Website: bh-photo
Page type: receipt
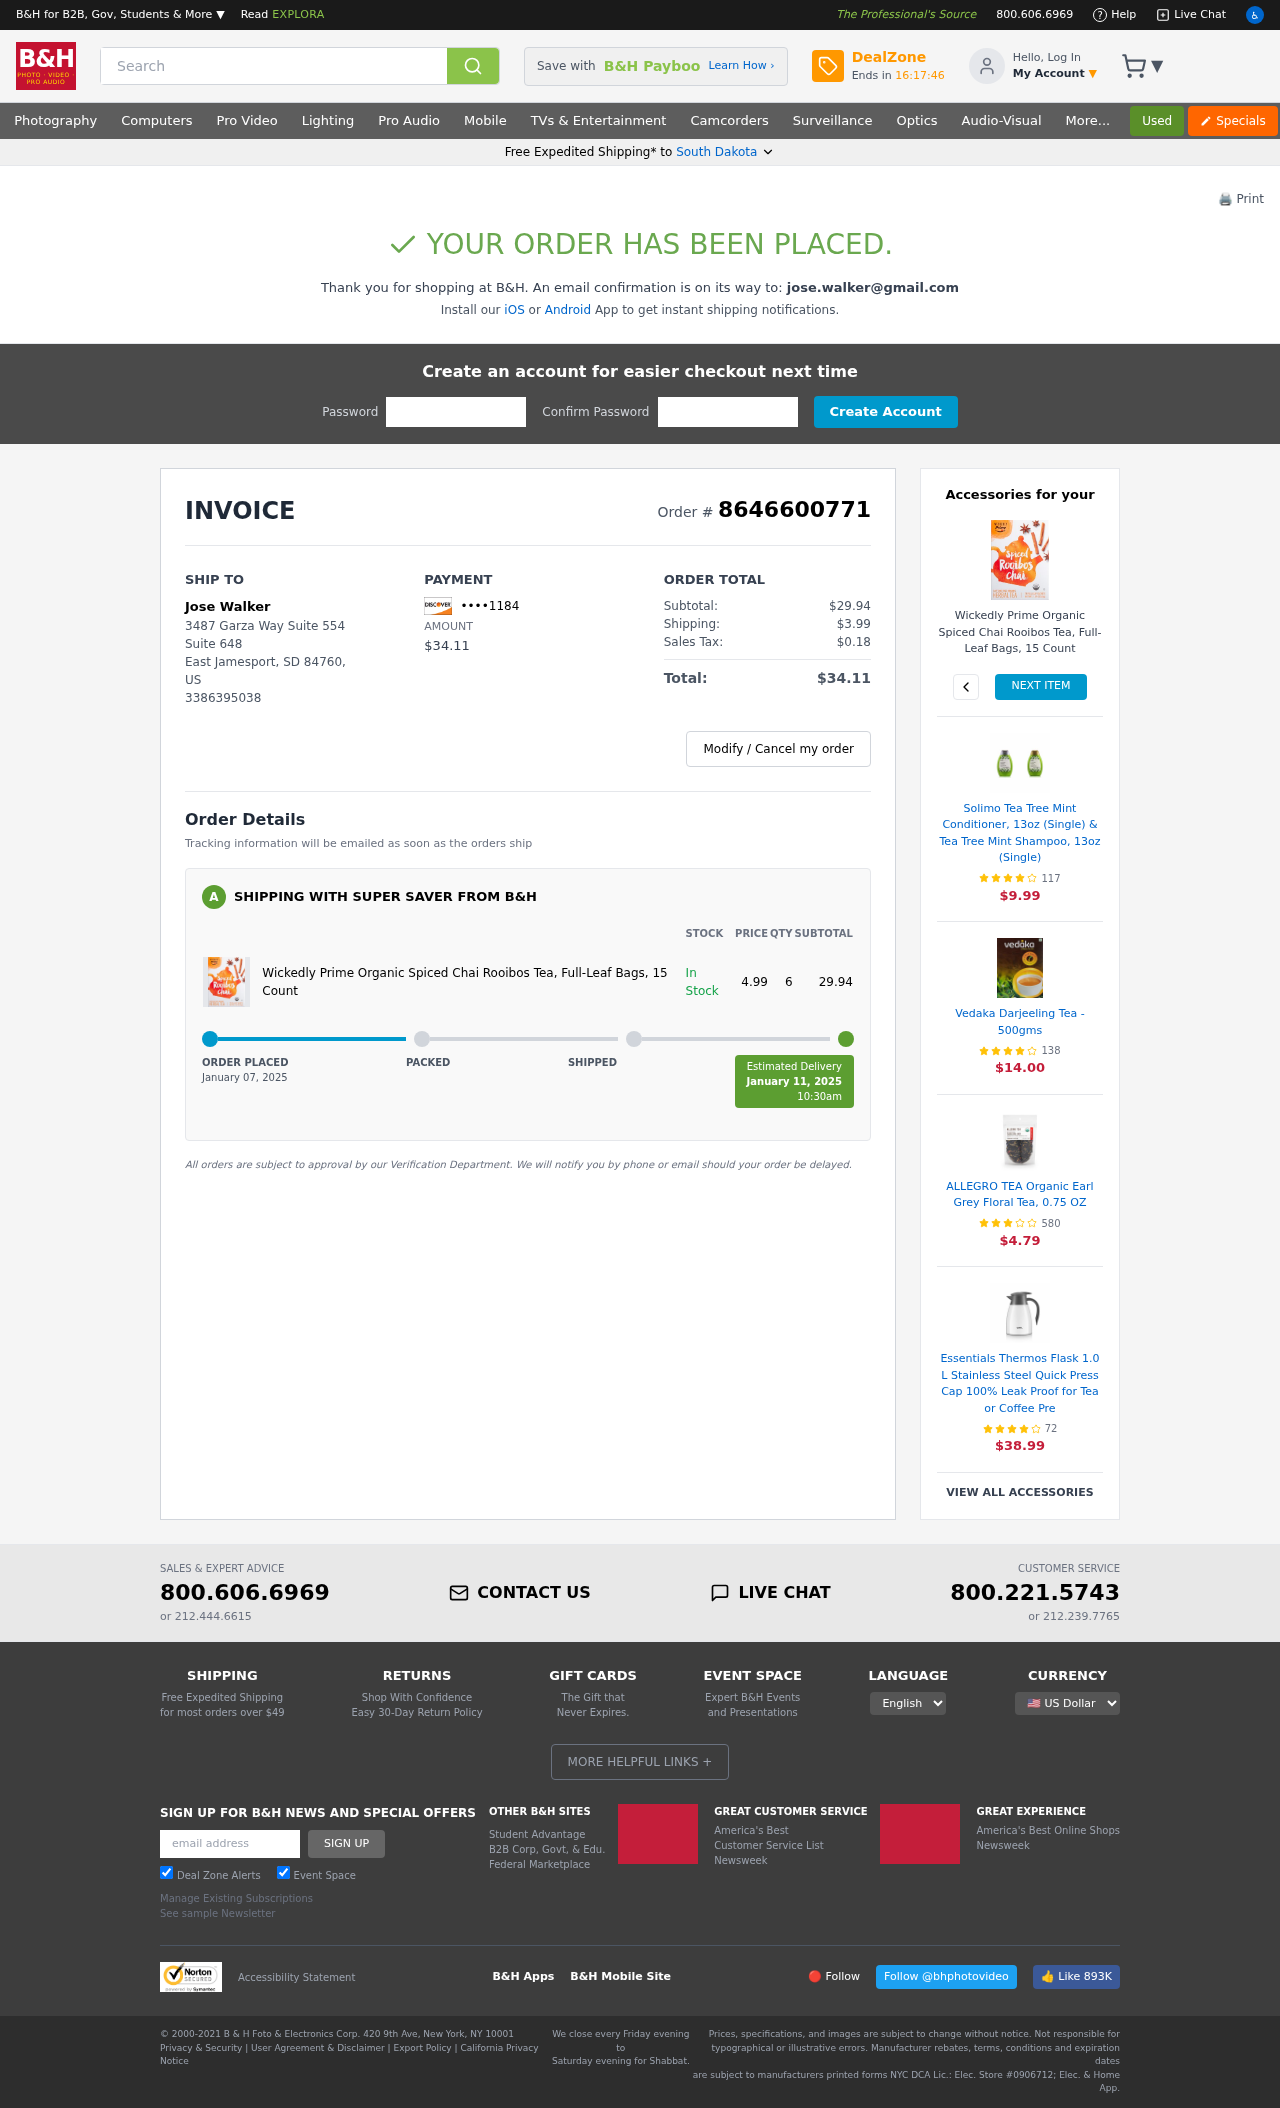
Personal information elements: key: PII_CARD_LAST4
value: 1184
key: PII_CITY
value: East Jamesport
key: PII_EMAIL
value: jose.walker@gmail.com
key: PII_FULLNAME
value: Jose Walker
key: PII_PHONE
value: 3386395038
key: PII_POSTCODE
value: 84760
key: PII_STATE
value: South Dakota
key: PII_STATE_ABBR
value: SD
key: PII_STREET
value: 3487 Garza Way Suite 554
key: PII_STREET2
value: Suite 648
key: PII_COUNTRY_CODE
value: US
Product elements: key: PRODUCT1_NAME
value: Wickedly Prime Organic Spiced Chai Rooibos Tea, Full-Leaf Bags, 15 Count
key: PRODUCT1_PRICE
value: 4.99
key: PRODUCT1_QUANTITY
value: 6
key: PRODUCT1_NAME2
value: Wickedly Prime Organic Spiced Chai Rooibos Tea, Full-Leaf Bags, 15 Count
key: PRODUCT2_NAME
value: Solimo Tea Tree Mint Conditioner, 13oz (Single) & Tea Tree Mint Shampoo, 13oz (Single)
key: PRODUCT2_NUM_RATINGS
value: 117
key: PRODUCT2_PRICE
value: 9.99
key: PRODUCT3_NAME
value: Vedaka Darjeeling Tea - 500gms
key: PRODUCT3_NUM_RATINGS
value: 138
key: PRODUCT3_PRICE
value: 14.00
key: PRODUCT4_NAME
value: ALLEGRO TEA Organic Earl Grey Floral Tea, 0.75 OZ
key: PRODUCT4_NUM_RATINGS
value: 580
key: PRODUCT4_PRICE
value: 4.79
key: PRODUCT5_NAME
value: Essentials Thermos Flask 1.0 L Stainless Steel Quick Press Cap 100% Leak Proof for Tea or Coffee Pre
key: PRODUCT5_NUM_RATINGS
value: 72
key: PRODUCT5_PRICE
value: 38.99
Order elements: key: ORDER_ID
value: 8646600771
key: ORDER_TOTAL
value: $34.11
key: ORDER_SUBTOTAL
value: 29.94
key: ORDER_SUBTOTAL
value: $29.94
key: ORDER_SHIPPING_COST
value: $3.99
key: ORDER_TAX
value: $0.18
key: ORDER_DATE
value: January 07, 2025
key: ORDER_DELIVERY_DATE
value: January 11, 2025
Search elements: key: HEADER_SEARCH
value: Search